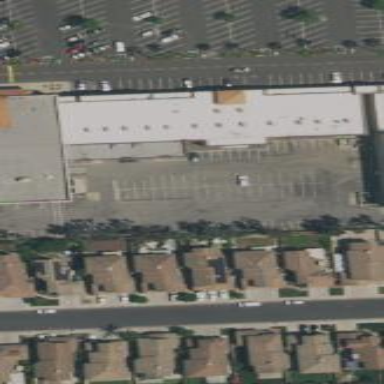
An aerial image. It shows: Retail building.